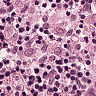
Metastatic tissue present: no